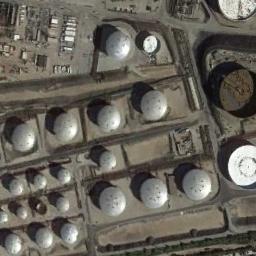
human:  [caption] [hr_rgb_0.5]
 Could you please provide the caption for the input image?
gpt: There are some white and silver storage tanks on the bare land .

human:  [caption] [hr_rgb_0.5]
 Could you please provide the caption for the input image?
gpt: There are several rows of buildings next to these storage tanks .

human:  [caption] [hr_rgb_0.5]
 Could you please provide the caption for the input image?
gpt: There are many storage tanks of different sizes .

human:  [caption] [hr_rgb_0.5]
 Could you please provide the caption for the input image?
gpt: There are many neatly arranged storage tanks and many cars in the factory .

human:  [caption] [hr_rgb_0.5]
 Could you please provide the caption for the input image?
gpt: There are many storage tanks arranged neatly .